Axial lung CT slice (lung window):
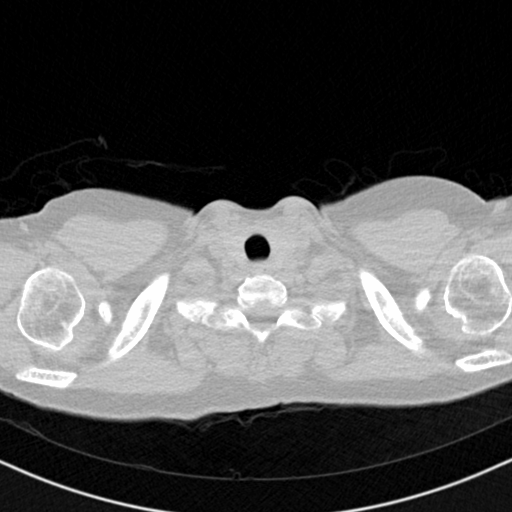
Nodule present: no